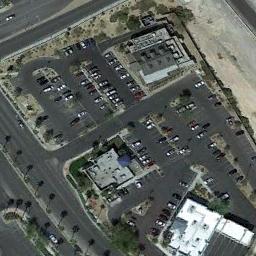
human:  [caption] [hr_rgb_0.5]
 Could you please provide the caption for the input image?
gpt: The parking lot has some parked cars of different colors and some buildings are next to the parking lot .

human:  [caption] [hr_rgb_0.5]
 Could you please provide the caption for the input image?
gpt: There are many yellow signs in the parking lot .

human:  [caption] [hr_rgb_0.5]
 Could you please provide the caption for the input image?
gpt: There are many cars in the parking lot .

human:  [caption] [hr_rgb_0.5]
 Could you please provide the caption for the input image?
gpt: The parking lot is full of cars next to the building .

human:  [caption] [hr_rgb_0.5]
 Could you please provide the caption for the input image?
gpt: There are some cars on the parking lot beside a white building .